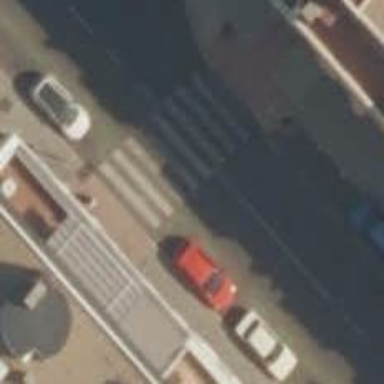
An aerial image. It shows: Uncontrolled zebra crossing on the road.